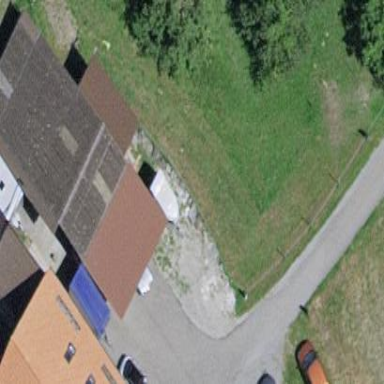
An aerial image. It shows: Rural barn.